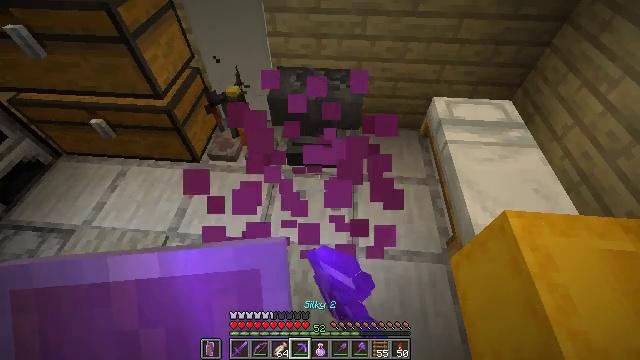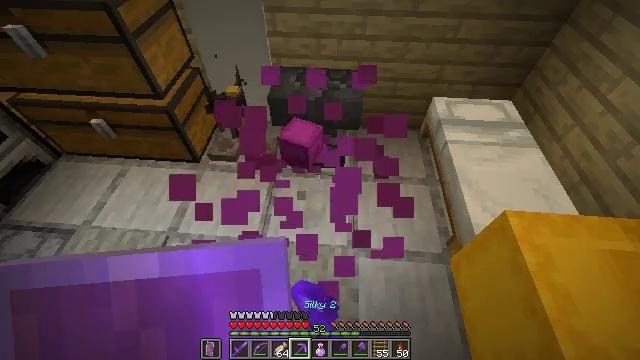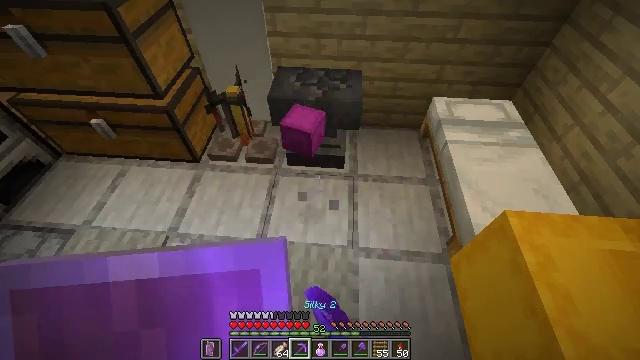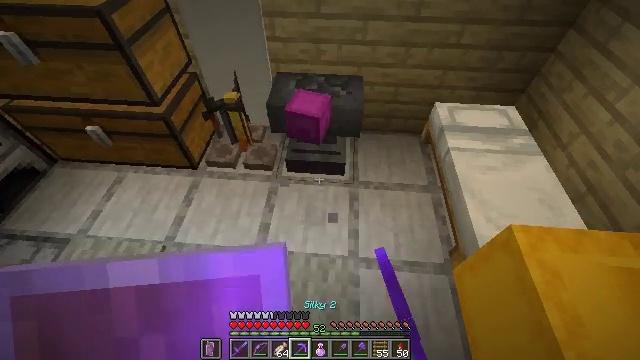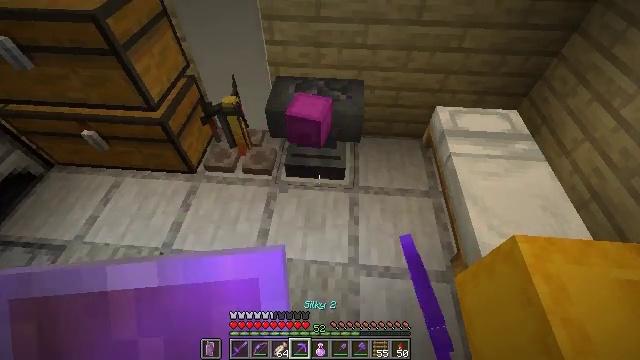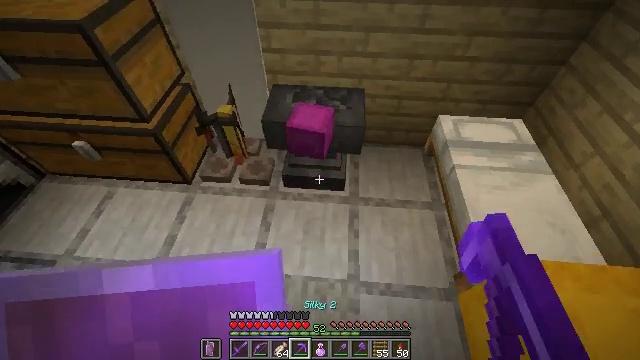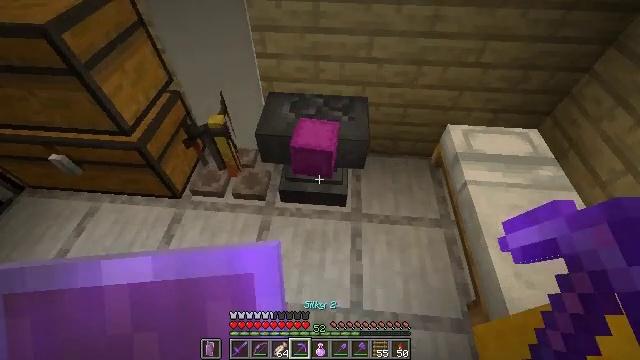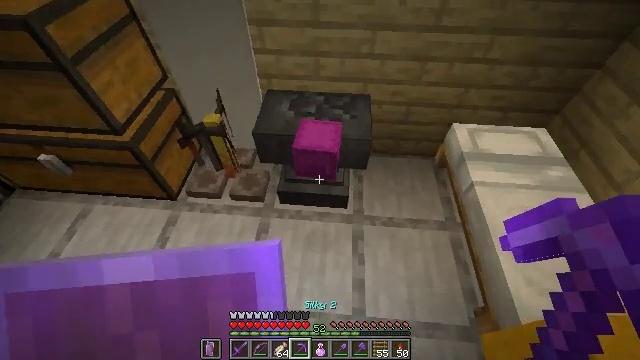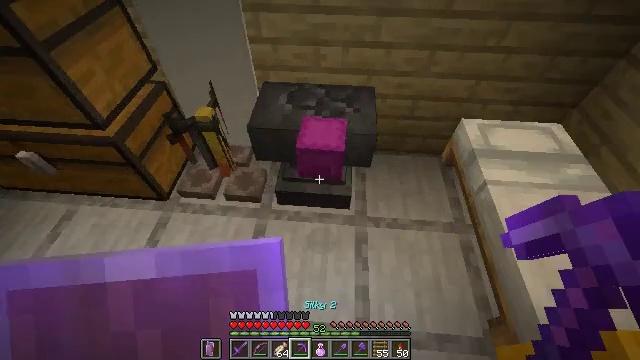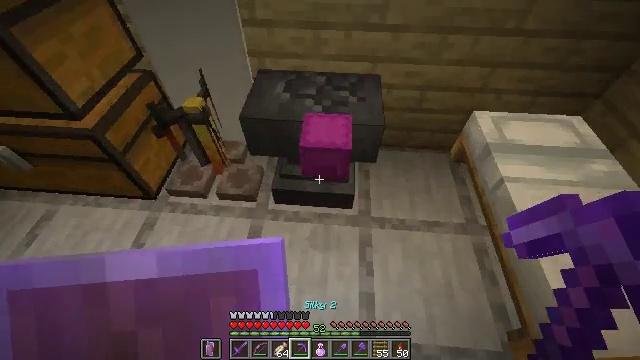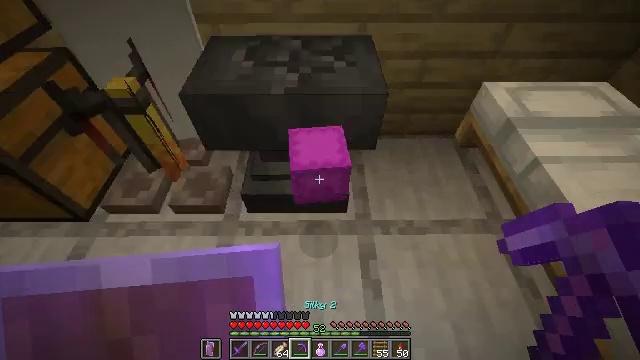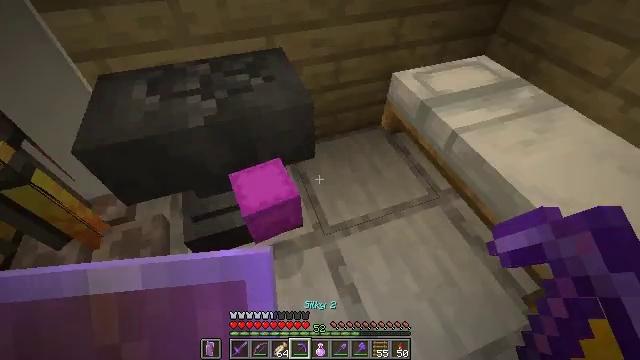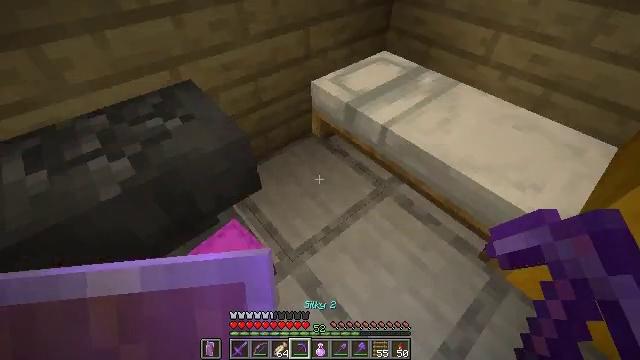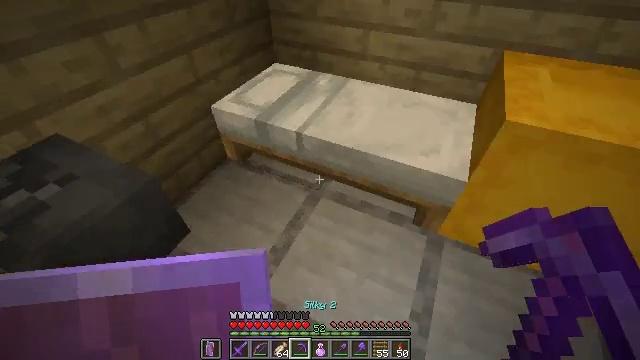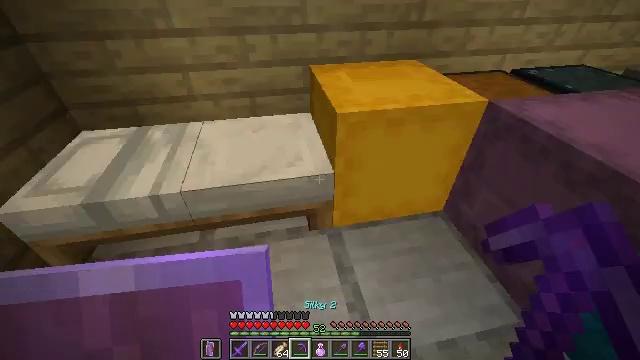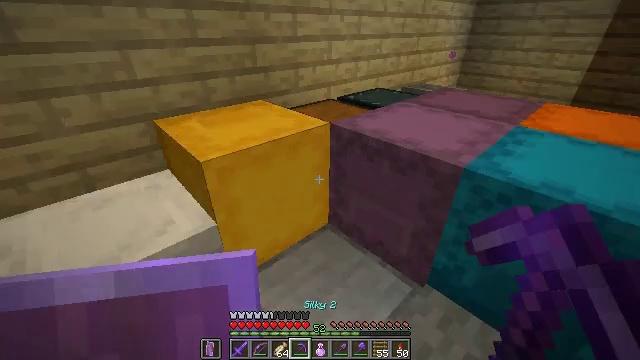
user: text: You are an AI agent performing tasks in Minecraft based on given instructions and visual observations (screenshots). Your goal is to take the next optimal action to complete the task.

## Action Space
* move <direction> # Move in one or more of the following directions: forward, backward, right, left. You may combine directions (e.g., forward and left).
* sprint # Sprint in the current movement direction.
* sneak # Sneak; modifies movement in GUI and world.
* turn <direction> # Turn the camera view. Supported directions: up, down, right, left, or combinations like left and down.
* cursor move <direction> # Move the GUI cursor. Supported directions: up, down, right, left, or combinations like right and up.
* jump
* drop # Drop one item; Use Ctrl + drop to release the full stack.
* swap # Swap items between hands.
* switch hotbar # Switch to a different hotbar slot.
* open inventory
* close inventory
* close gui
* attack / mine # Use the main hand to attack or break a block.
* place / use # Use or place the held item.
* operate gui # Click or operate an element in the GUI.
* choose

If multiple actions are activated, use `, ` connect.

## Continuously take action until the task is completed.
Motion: motion action
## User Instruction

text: Mine the orange shulker box.
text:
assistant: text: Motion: no_op
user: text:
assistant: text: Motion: no_op
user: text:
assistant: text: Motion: move forward
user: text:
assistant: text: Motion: move forward
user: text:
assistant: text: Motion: move forward
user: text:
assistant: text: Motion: move forward
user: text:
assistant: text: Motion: move forward
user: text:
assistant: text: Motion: move forward
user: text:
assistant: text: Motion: move forward
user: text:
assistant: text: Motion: move forward, turn right
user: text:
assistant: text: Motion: turn right and up
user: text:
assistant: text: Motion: turn right and up
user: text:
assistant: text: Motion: turn right and up
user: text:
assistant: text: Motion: turn right and up
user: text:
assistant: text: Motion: turn right and up
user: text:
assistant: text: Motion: turn right and up
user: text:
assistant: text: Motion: turn right
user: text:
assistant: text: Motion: turn right
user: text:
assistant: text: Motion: move forward
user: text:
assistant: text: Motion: move forward
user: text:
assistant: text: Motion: move forward
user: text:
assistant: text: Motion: move forward
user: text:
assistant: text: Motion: move forward, turn right
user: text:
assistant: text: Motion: move forward
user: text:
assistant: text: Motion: move forward, turn right
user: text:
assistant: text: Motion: move forward, jump
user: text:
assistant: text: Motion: move forward, jump
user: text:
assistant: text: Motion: move forward, turn left and down, jump
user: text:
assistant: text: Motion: move forward, turn left and down, jump
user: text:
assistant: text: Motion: move forward, turn down